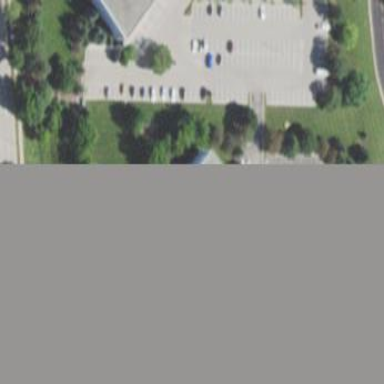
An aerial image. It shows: Office building.